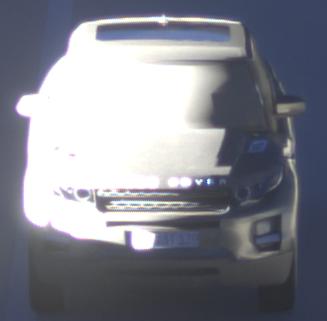
Make: Land Rover
Model: Range Rover Evoque 2.0 Si4
Detailed model: Range Rover Evoque (I)
Model produced from: 2011/08
Model produced until: 2013/11
Doors: 5
Color: gray
Road condition: dry road
Daytime: sunrise or sunset
Contrast: high contrast